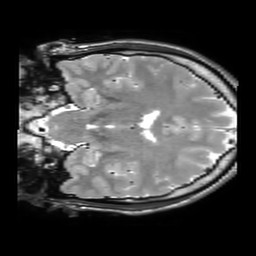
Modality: T2w
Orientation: coronal
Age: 23
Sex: male
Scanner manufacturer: philips
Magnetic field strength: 3 T
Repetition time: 3 s
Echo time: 0.08 s